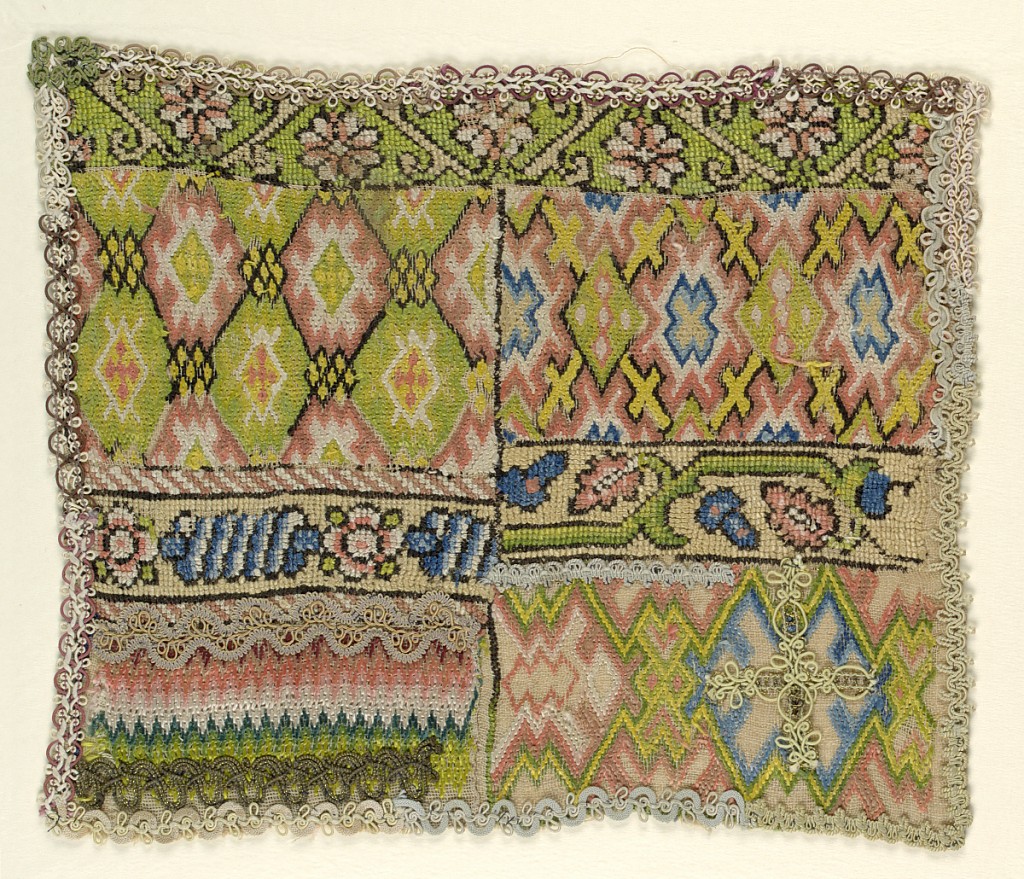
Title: Sampler
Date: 18th century
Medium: silk and metal thread embroidery, linen foundation Technique: cross and gobelin stitches on plain weave
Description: Divided into seven sections, each showing different patterns (four geometric, three floral); fragments of gimp used as edging and as ornament on the embroidery